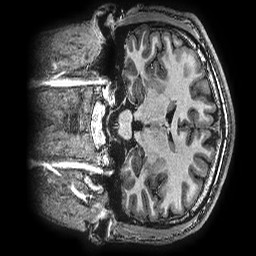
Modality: T1w
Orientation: coronal
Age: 20
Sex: male
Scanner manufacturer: ge
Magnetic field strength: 3 T
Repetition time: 0.00766 s
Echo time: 0.003476 s